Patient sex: M
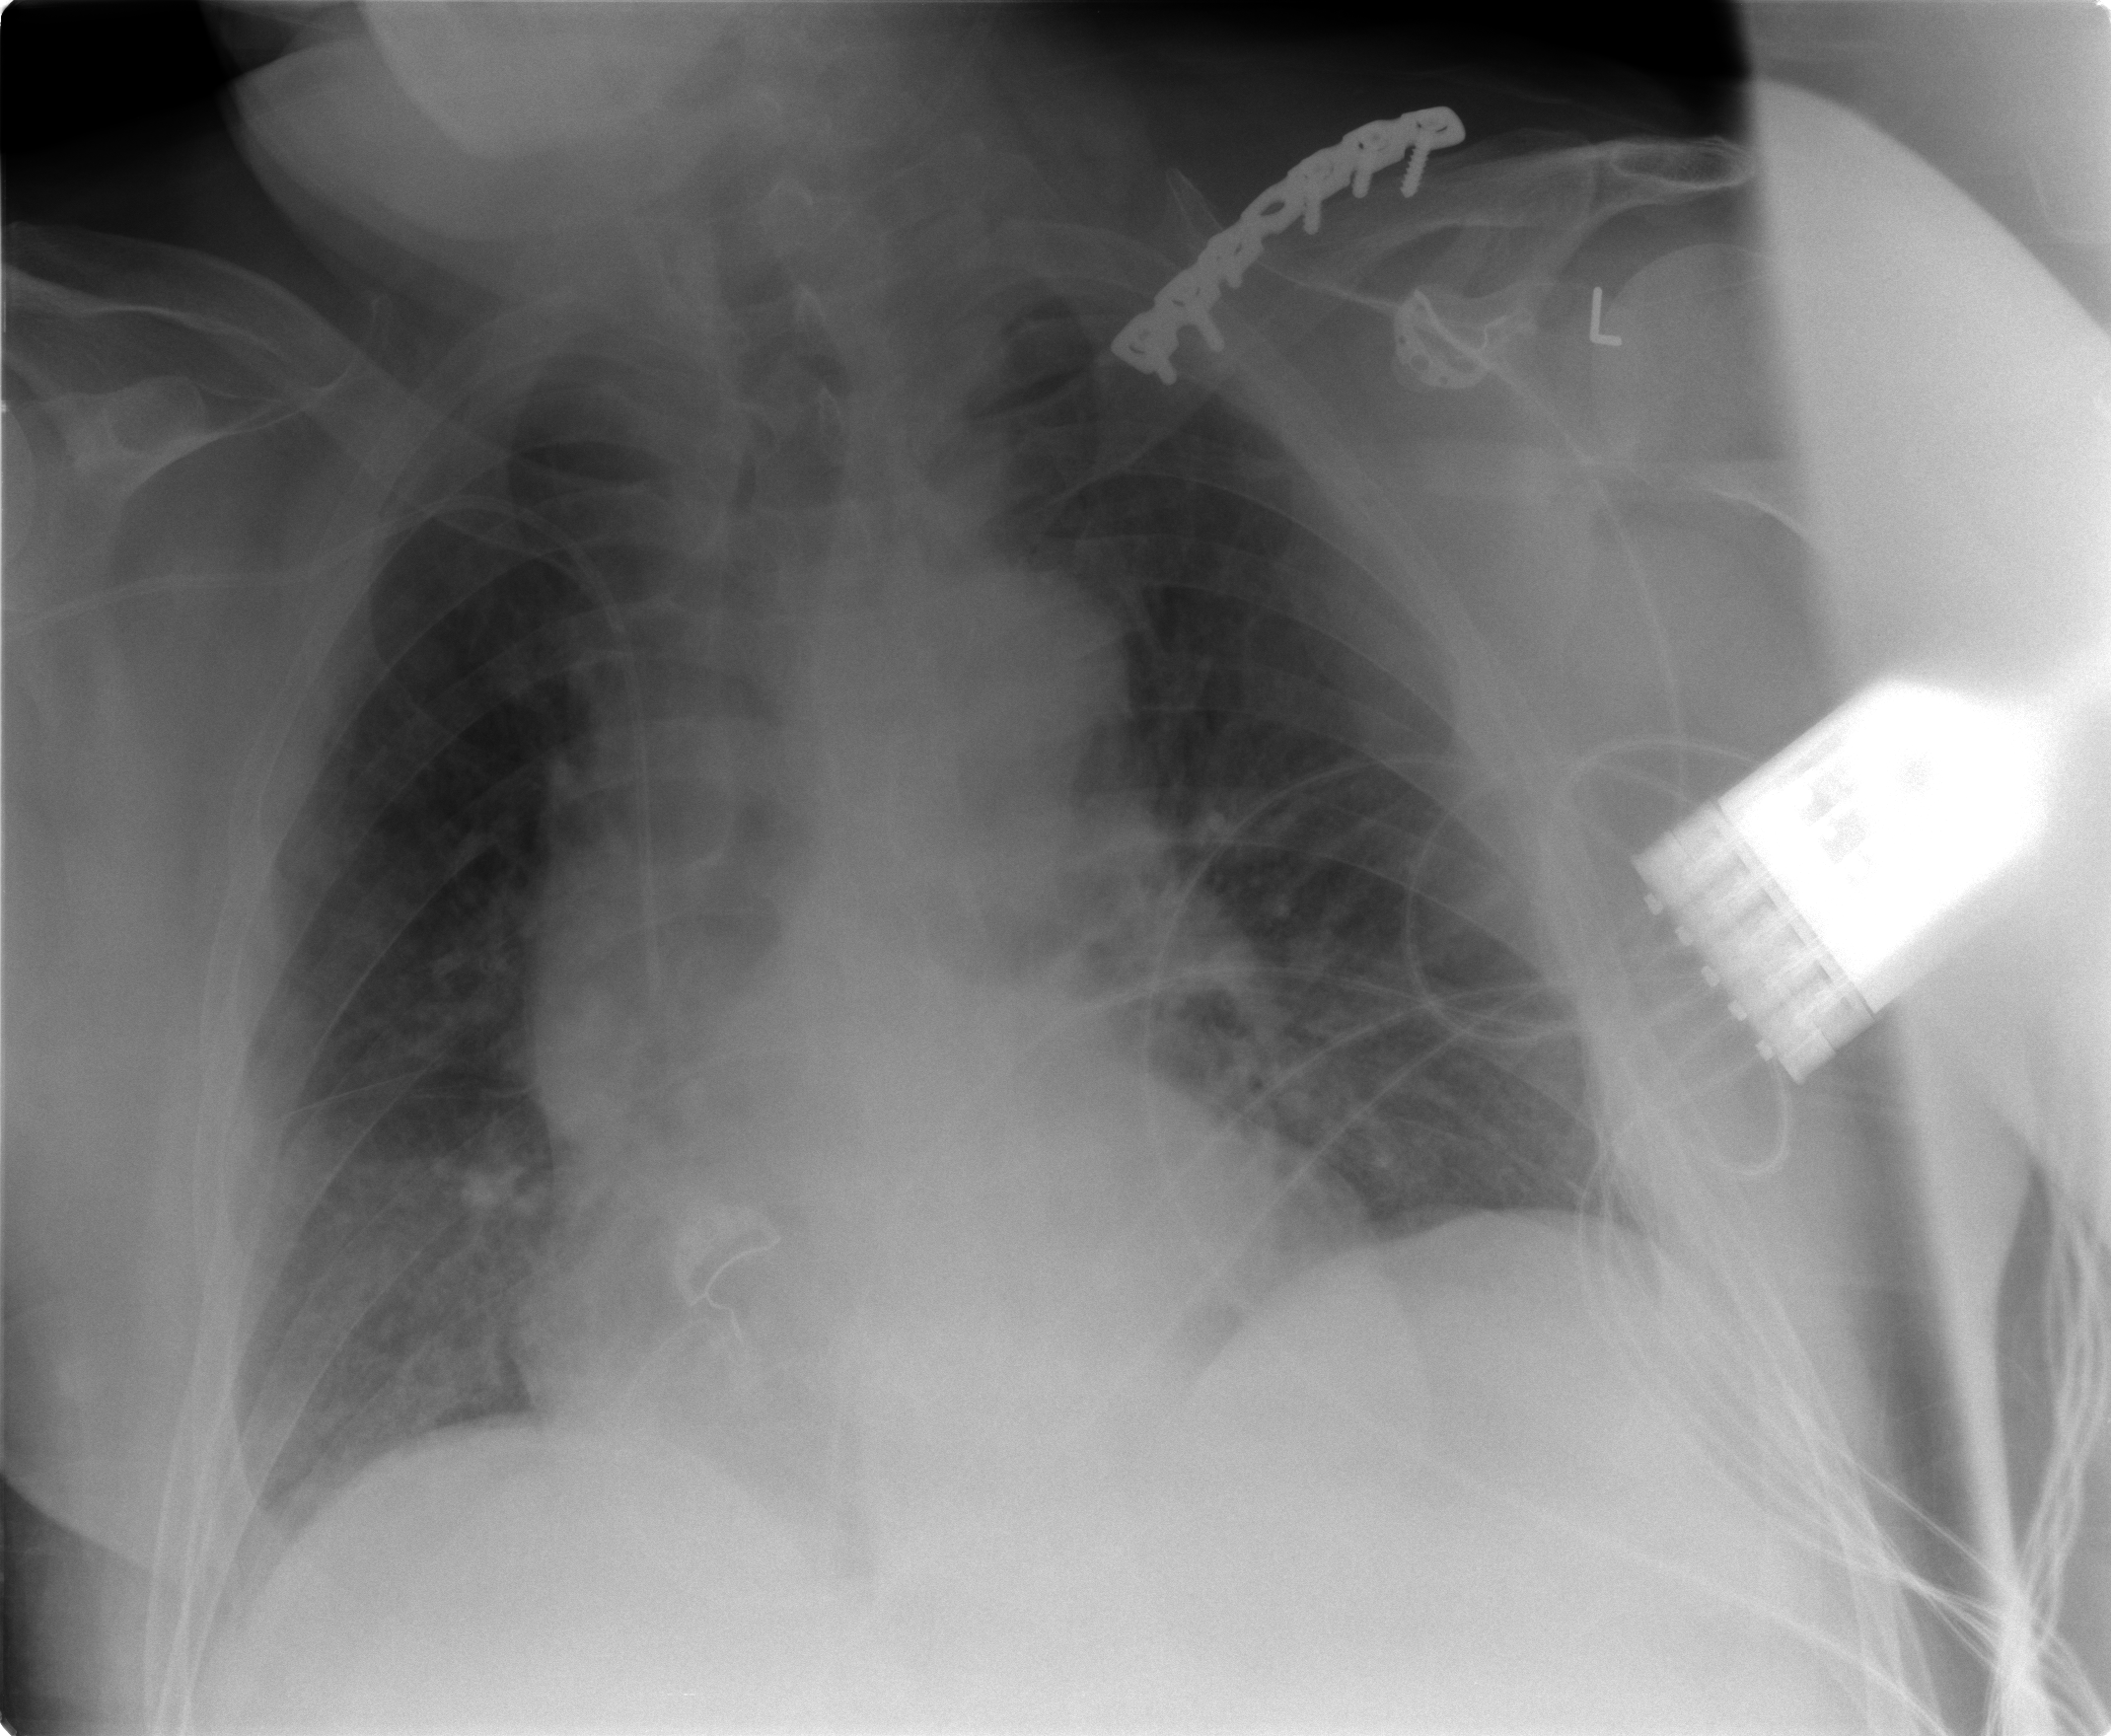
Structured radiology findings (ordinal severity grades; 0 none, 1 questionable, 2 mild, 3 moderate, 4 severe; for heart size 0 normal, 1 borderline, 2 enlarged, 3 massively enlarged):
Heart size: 2
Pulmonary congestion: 2
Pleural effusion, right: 0
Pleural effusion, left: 0
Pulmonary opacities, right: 0
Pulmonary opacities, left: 0
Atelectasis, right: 2
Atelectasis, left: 2